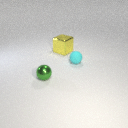
small green metal sphere to the left of small cyan rubber sphere